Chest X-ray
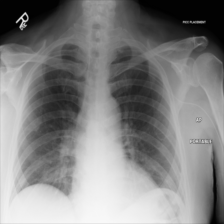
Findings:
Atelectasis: negative
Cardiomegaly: negative
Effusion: negative
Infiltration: negative
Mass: negative
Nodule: negative
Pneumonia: negative
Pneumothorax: negative
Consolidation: negative
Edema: negative
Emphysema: negative
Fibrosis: negative
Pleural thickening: negative
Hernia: negative